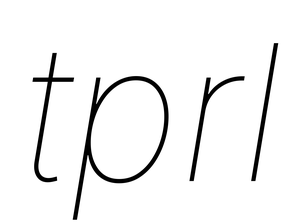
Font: Inter-Italic_Thin_Italic